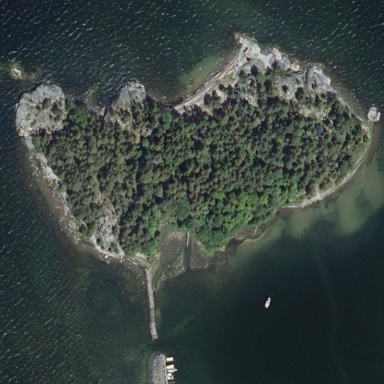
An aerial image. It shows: Islet along the natural coastline.